Question: I am trying to get web services working in PeopleSoft to access Component Interfaces. I get the following error. But the UserID has access to the Integration Brokers web services, including GETWSDL. Any ideas?

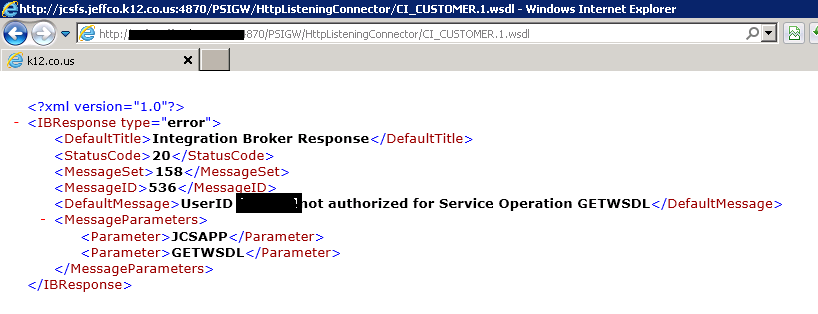
Answer: Go to Integration Broker > Integration Setup > Node to open Local Node.
Make sure the default user ID is valid and the account is not locked out.
Or just set to "Anonymous".